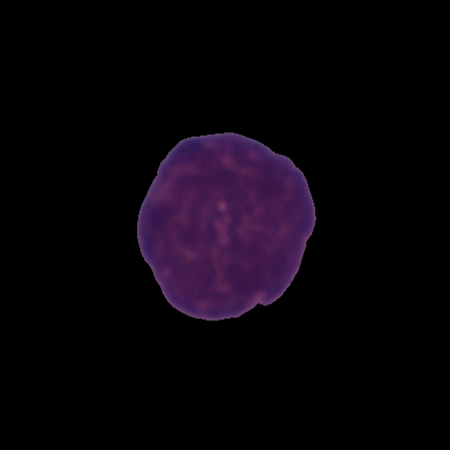
Label: healthy